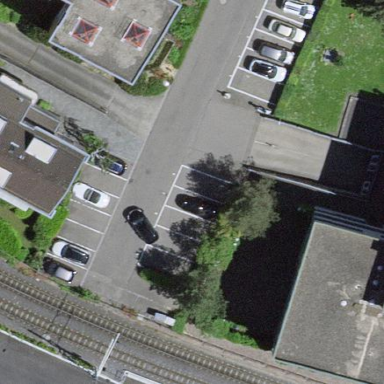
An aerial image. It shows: Parking available on the street side.